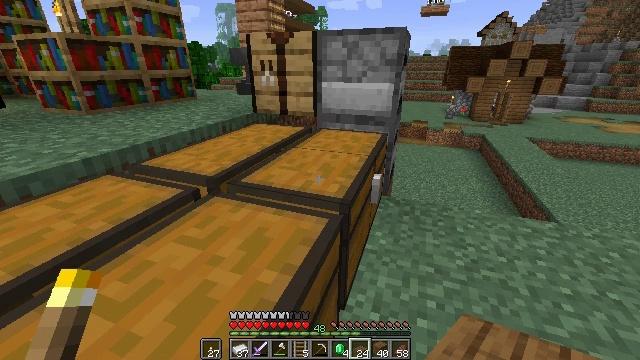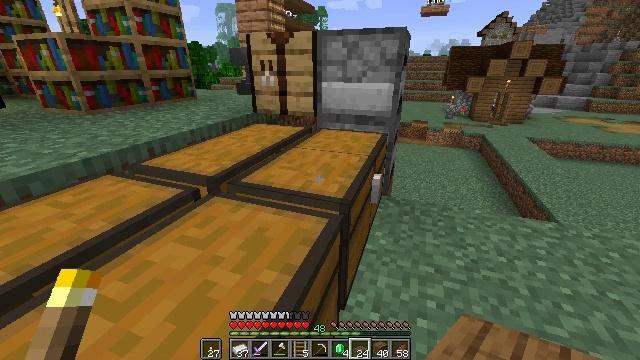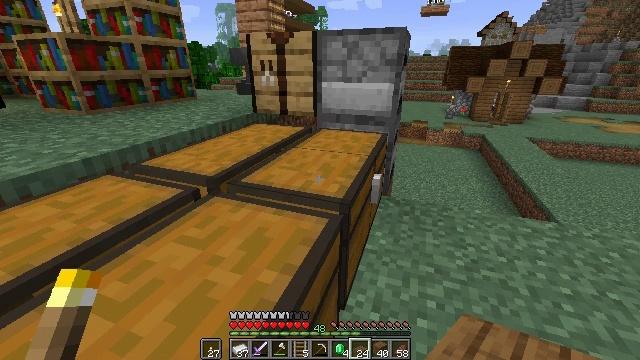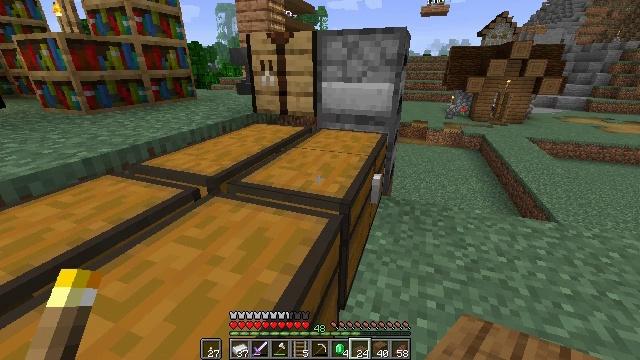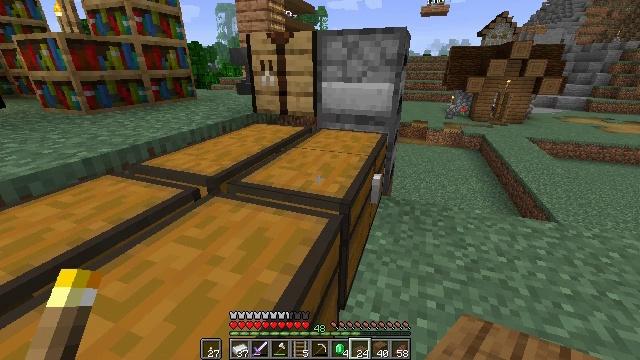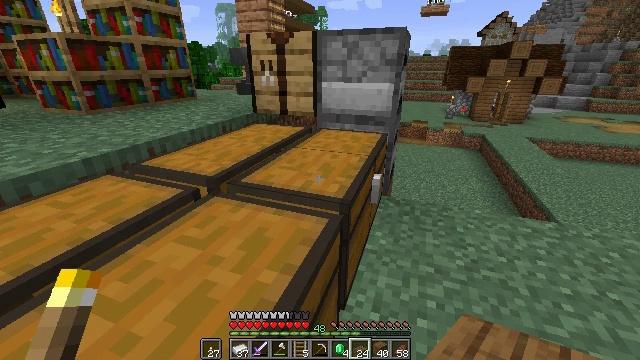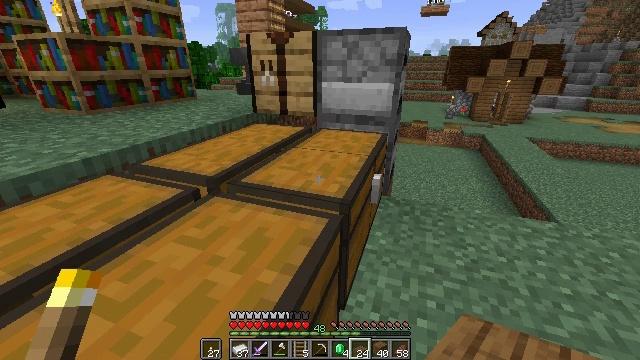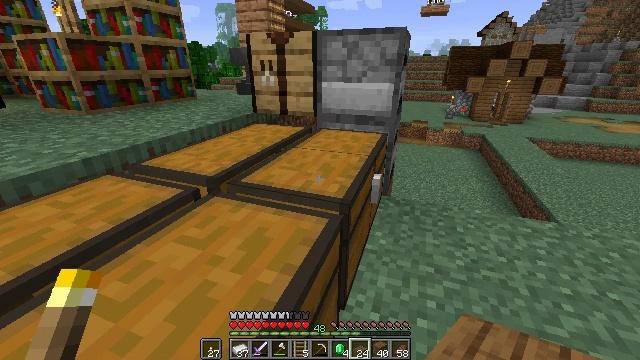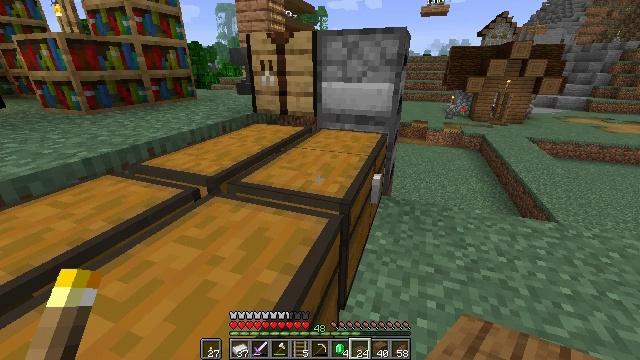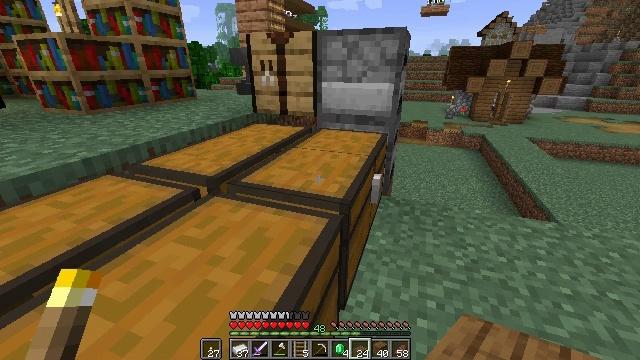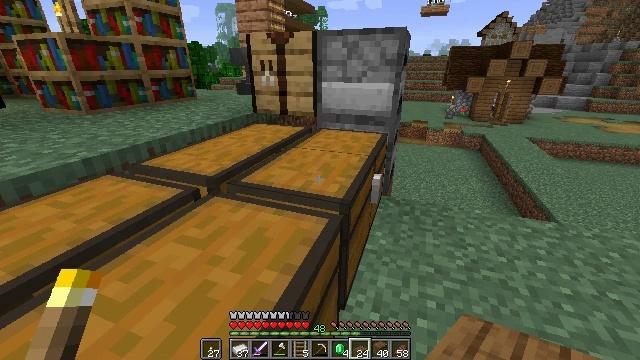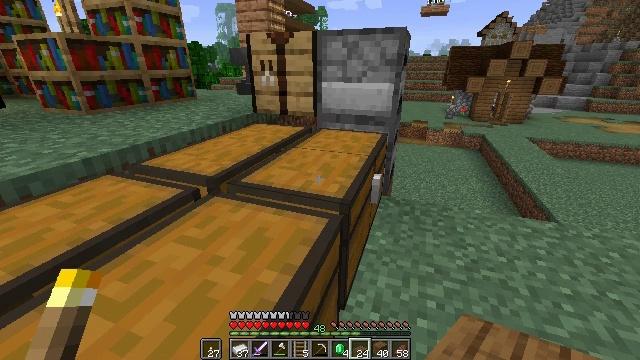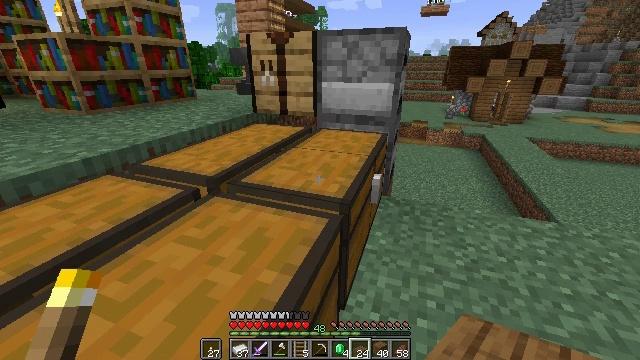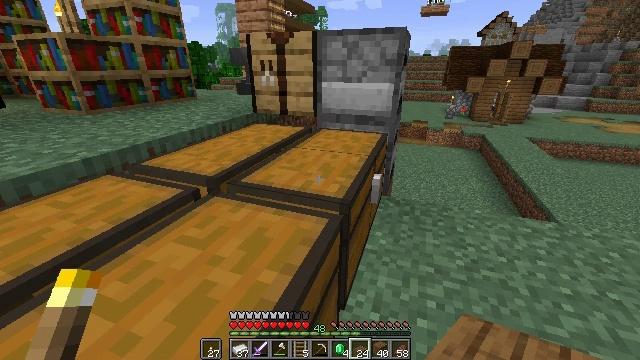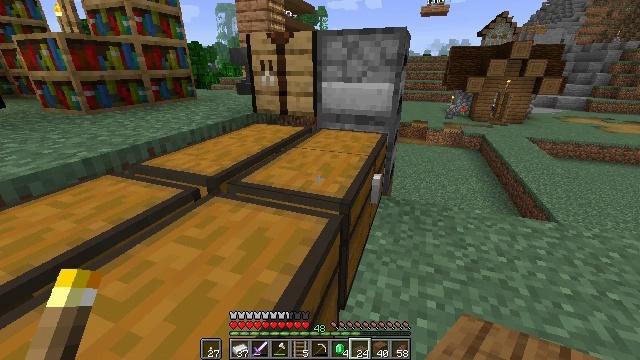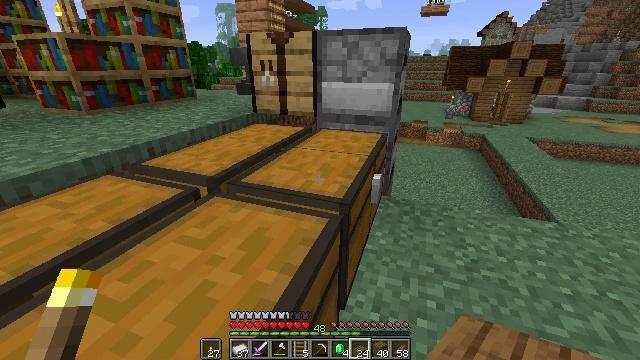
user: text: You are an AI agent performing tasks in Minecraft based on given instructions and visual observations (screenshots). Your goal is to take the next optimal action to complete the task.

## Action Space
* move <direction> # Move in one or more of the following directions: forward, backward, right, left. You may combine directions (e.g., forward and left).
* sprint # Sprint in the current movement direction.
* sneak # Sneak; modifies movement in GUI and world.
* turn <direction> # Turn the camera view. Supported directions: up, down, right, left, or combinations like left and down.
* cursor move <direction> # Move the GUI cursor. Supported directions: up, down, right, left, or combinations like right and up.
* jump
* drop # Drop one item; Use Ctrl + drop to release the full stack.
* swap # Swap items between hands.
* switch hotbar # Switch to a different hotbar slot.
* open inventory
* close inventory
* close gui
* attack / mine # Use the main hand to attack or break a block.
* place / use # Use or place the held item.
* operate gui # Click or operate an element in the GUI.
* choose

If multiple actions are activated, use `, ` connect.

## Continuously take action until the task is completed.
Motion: motion action
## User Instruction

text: Remove a spruce slab from the inventory.
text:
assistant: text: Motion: no_op
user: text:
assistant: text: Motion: no_op
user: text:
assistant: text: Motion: no_op
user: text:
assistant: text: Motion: no_op
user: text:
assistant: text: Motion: no_op
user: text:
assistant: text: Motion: no_op
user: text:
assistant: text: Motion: no_op
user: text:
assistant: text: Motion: no_op
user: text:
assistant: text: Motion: no_op
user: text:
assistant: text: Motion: no_op
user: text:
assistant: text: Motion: no_op
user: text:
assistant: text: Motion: no_op
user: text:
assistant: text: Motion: no_op
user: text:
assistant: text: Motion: no_op
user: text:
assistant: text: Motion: no_op
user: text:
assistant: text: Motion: no_op
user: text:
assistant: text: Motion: no_op
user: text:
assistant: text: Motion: no_op
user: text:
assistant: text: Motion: no_op
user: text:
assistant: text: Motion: no_op
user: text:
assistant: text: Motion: no_op
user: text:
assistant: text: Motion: no_op
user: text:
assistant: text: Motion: no_op
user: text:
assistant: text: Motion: no_op
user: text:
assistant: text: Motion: no_op
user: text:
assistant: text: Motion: no_op
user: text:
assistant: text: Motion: no_op
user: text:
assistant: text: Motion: no_op
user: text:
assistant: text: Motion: no_op
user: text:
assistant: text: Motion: no_op